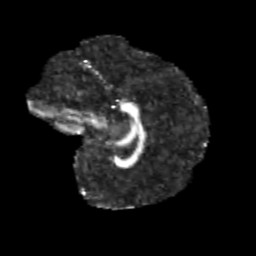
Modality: FA
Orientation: sagittal
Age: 10
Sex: female
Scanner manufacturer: siemens
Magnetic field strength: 3 T
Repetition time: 3.8 s
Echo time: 0.07 s